Question: I have a question regarding highcharts, I'm generating a graph and sometimes the backend returns null for some days.
Json:
{"series":[{"id":548,"data":[null,1287.5,null,<PHONE>,null,null,null],"name":"Example"}],"categories":["May 04","May 05","May 06","May 07","May 08","May 09","May 10"]}
Im getting a graph like this

Which I think is completely fine. The requirement changed and the customer doesn't like to see it like this, he wants to have the two points liked by a line. I told him that it will give the impression of false data for the date in the middle, he said that he wants data but no point in the middle.
Is this possible?, I couldn't fine anything like that on the documentation. In this case to put 0 instead of null is not possible because of the nature of the data.
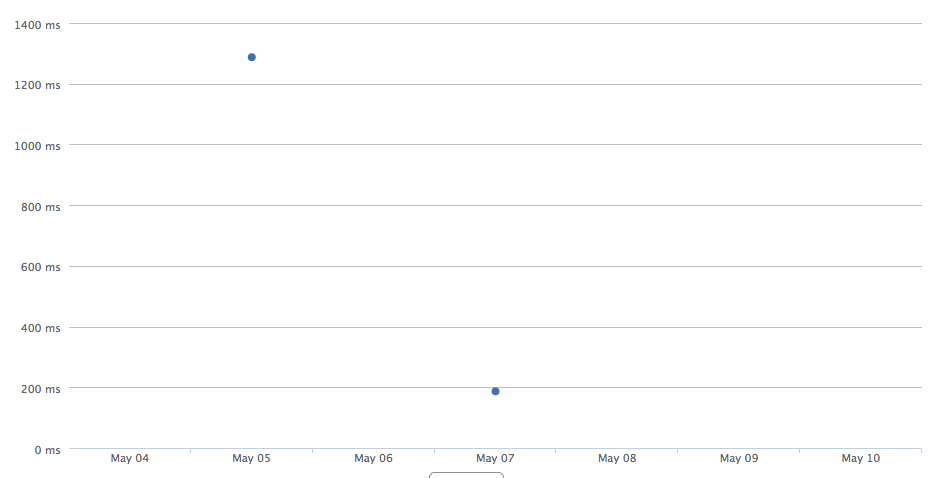
Answer: Simply set 'connectNulls: true', see <URL>.